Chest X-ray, AP view. Patient: 77 years old, sex M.
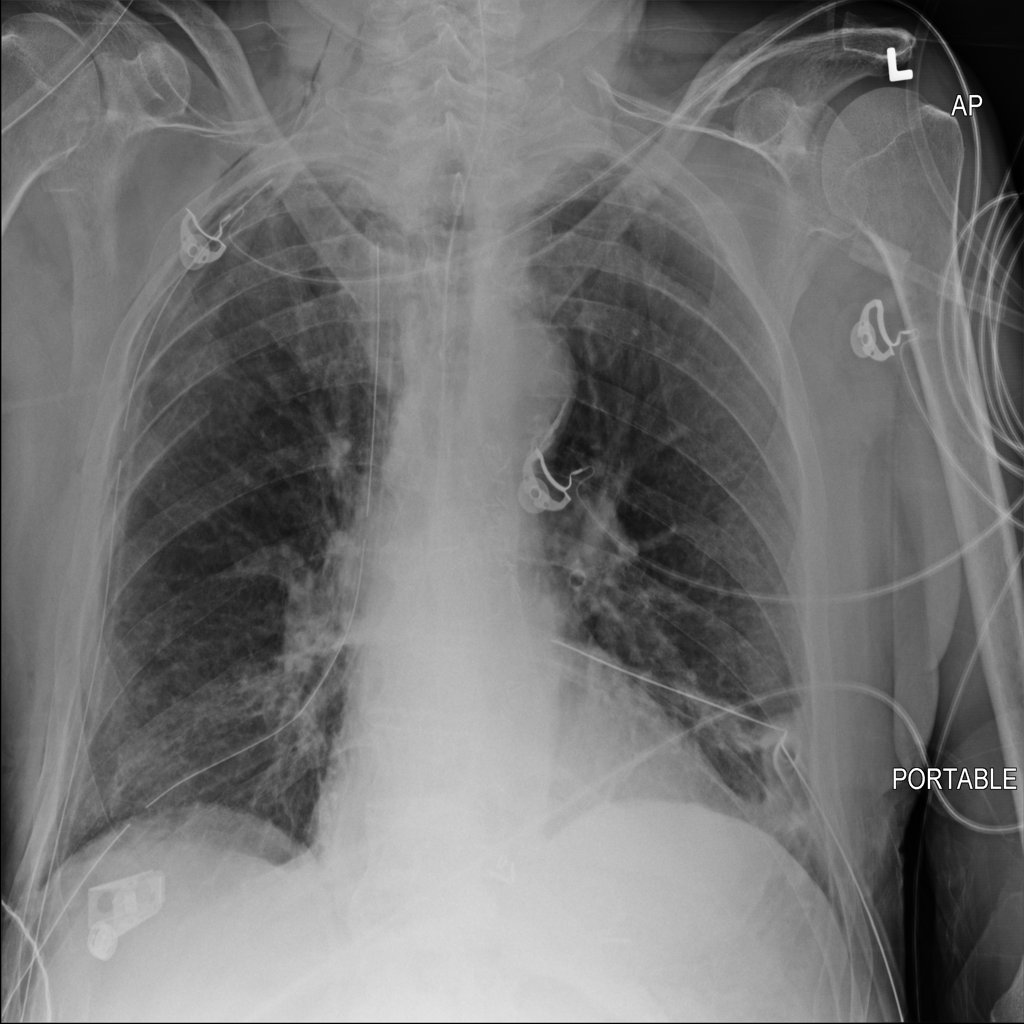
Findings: No Finding